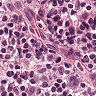
Metastatic tissue present: no